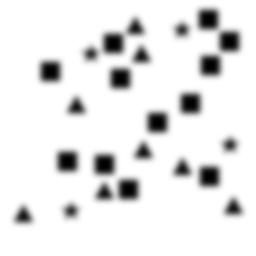
Squares: 12
Triangles: 8
Stars: 4
Total shapes: 24